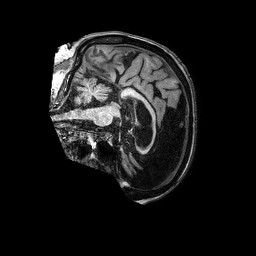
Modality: T1w
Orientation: sagittal
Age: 83
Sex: female
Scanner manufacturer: philips
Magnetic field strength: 3 T
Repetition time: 0.006817 s
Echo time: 0.003074 s